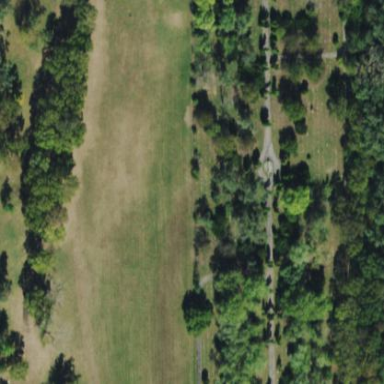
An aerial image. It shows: Cemetery.